Question: I am writing an application that records some data for an extended period of time (up to several hours) and displays the data in a graph/plot. I am storing my recorded values using core data and using core plot to display them in a scatter plot. My Core data entity looks like this:
MyEntity
- -
My core plot graph is a scatter plot that displays the "someValue" values on the y axis and the "timeStamp" values on the x axis.
The screenshot shows what the core plot looks like.

The problem is I have a lot of values (values are being added to the core data data base every second for a couple of hours). I don't want to fetch all of my Core Data entities and load them into memory to be displayed in core plot at once. Instead, I'd rather only fetch the entities that lie within the visible plot range from my core data store and then display them using core plot. I would store the fetched results in an NSArray or something similar and would use the NSArray in my CPTPlotDataSource methods to populate the plot. My NSArray would always get overwritten when the range changes so that only the visible data points are kept in memory.
What I thought was I would use the
'''
- (CPTPlotRange *)plotSpace:(CPTPlotSpace *)space
willChangePlotRangeTo:(CPTPlotRange *)newRange
forCoordinate:(CPTCoordinate)coordinate
'''
method of the CPTPlotSpaceDelegate, and fetch the relevant entities from core data using the timeStamp as a predicate. However, I couldn't figure out how to do that. Is there a way to access the timeStamp values given the plot's current range? I thought about trying to access my x-axis labels since they display the current time and fetching from my data store using that but I couldn't figure out how. Is this even the right way to go about this? Any help is appreciated.
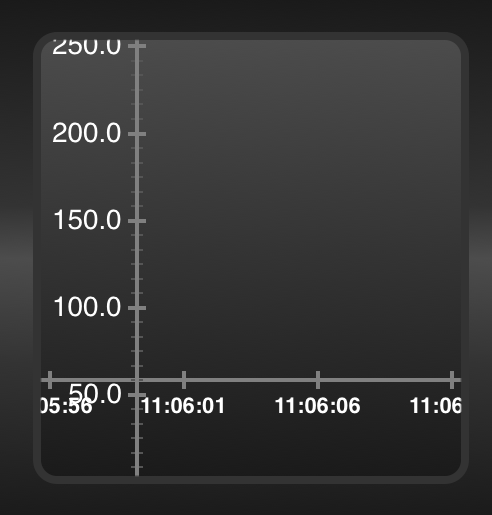
Answer: Ok I managed to figure it out :). Here is my solution, in case anyone else stumbles across this problem:
I realised that the only way to fetch my visible date range is to extract the date values from the axis labels. I then used those date values to perform the query on my core data model. I did this using the CPTAxisDelegate method shouldUpdateAxisLabelsAtLocations. That delegate method gets called every time the range changes in any way (through panning/zooming). Here is what I did:
'''
-(BOOL)axis:(CPTAxis *)axis shouldUpdateAxisLabelsAtLocations:(NSSet *)locations{
//Extract the NSDate values from the axis labels
NSFormatter *formatter = axis.labelFormatter;
NSMutableArray *rangeDates = [[NSMutableArray alloc]init];
for ( NSDecimalNumber *tickLocation in locations ) {
NSString *labelString = [formatter stringForObjectValue:tickLocation];
//Generate an NSDate object from the label
NSDateFormatter *dateFormatter = [[NSDateFormatter alloc] init];
[dateFormatter setDateFormat:@"HH:mm:ss"];
NSDate *date = [dateFormatter dateFromString:labelString];
[rangeDates addObject:date];
}
//Sort dates in ascending order (old to new) since they aren't sorted in the tickLocation array
[rangeDates sortUsingSelector:@selector(compare:)];
NSDate *startDate = rangeDates[0];
NSDate *endDate = rangeDates[rangeDates.count-1];
//Modify dates as needed and perform core data query using start and end dates
NSPredicate *predicate = [NSPredicate predicateWithFormat:@"timestamp >= %@ AND timestamp <= %@", startDate, endDate];
NSFetchRequest *request = [[NSFetchRequest alloc] init];
[request setEntity:[NSEntityDescription entityForName:@"MyEntity" inManagedObjectContext:self.managedObjectContext]];
[request setPredicate:predicate];
NSError *error = nil;
NSArray *results = [self.managedObjectContext executeFetchRequest:request error:&error];
}
'''
Using this method, I was able to fetch only the records in my core data store that would currently be visible in the plot. I hope this helps anyone that's come across a serious issue.